Question: Quick question:
What is the tag called for sub-dividing content area? Not for images, but for html content that with a title. There is a specific tag for this, but I forgot what it is called.

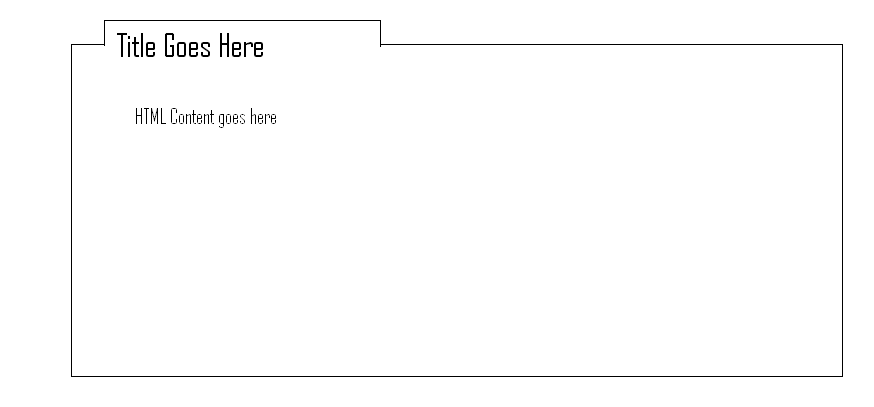
Answer: Are you after '<fieldset>'?
<URL>